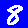
Digit: 8